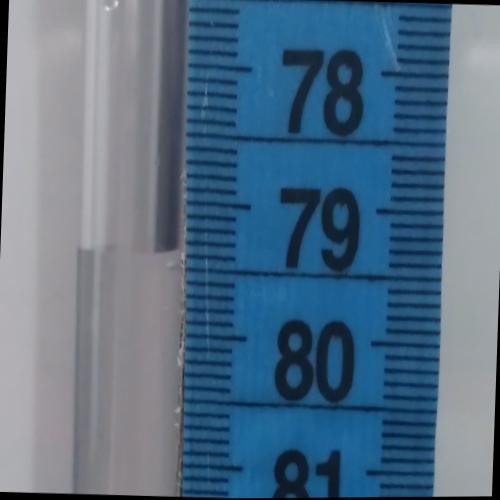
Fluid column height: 79.4 cm